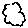
Label: cloud